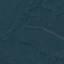
Land use / land cover: Forest